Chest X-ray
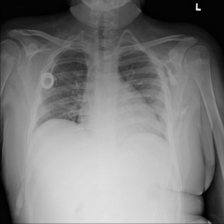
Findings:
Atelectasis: negative
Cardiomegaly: negative
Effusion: negative
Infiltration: negative
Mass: negative
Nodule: negative
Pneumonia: negative
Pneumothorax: negative
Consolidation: negative
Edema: negative
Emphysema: negative
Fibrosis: negative
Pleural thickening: negative
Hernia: negative